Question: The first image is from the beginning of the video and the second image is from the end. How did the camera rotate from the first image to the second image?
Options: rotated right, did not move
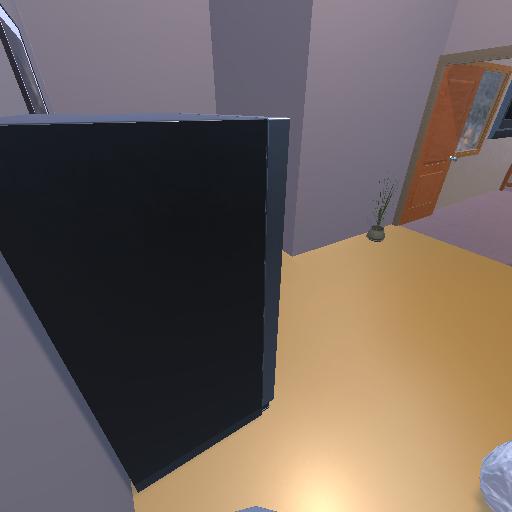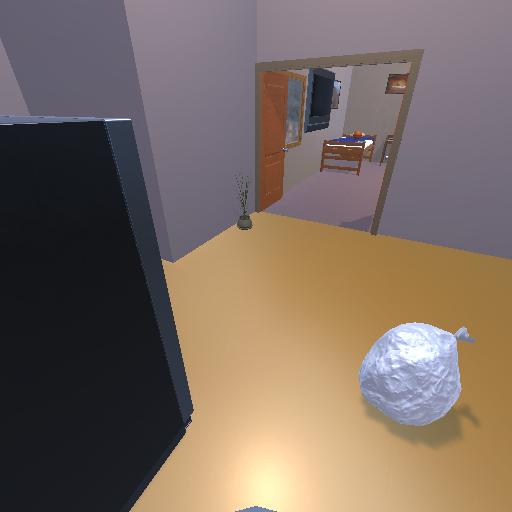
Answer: rotated right